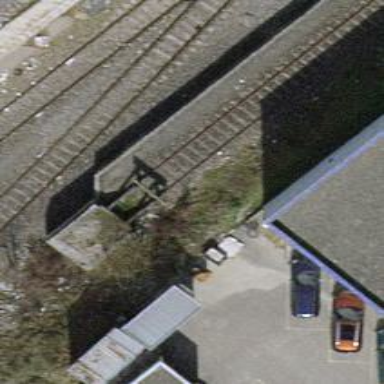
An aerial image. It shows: Railway buffer stop.